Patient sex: M
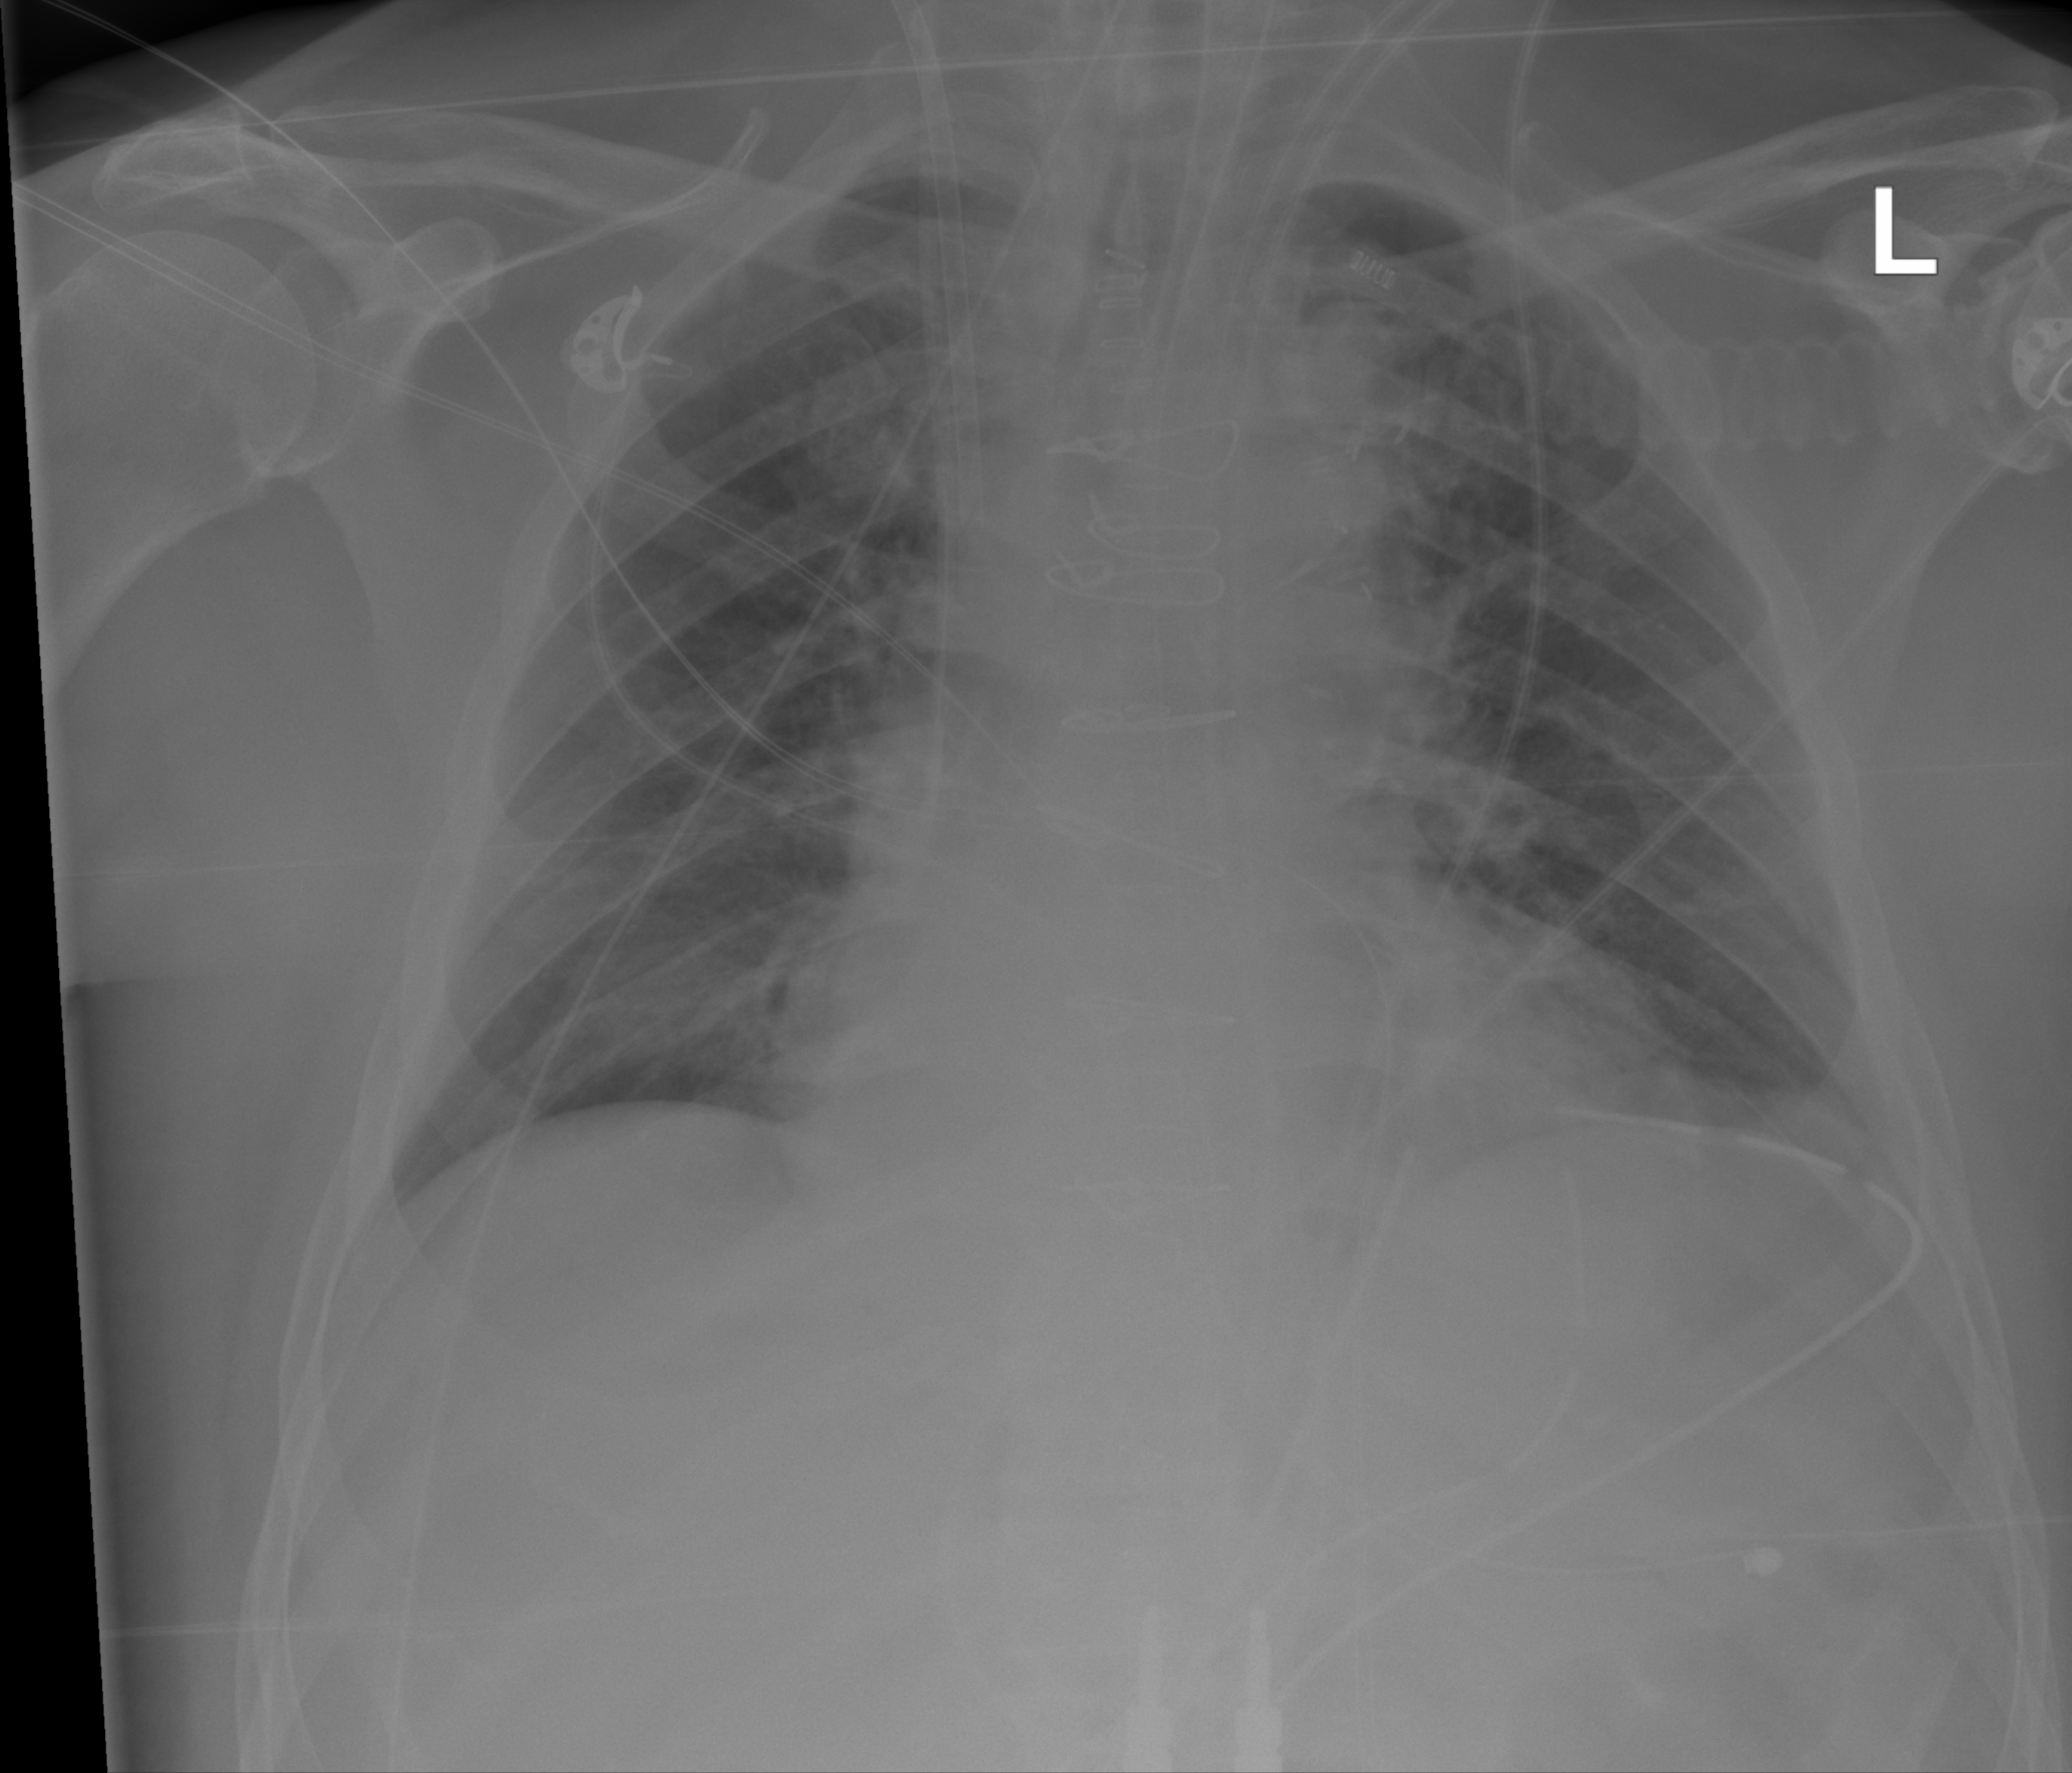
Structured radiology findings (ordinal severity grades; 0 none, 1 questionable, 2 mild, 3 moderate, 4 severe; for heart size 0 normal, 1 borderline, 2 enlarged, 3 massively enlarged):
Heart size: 1
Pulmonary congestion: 2
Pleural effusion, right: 0
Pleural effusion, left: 0
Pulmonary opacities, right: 0
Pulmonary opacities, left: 0
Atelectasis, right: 0
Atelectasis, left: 0